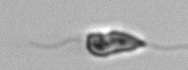
Label: Euglena